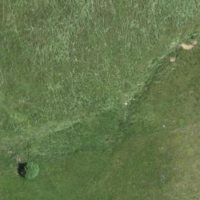
EUNIS habitat code: 25
Species observed at this site:
Succisa pratensis